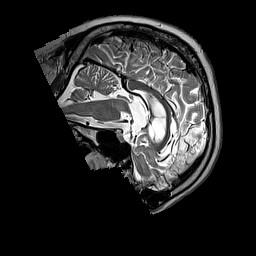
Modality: T2w
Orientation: sagittal
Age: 58
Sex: male
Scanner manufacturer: siemens
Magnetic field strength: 3 T
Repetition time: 3.2 s
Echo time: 0.212 s